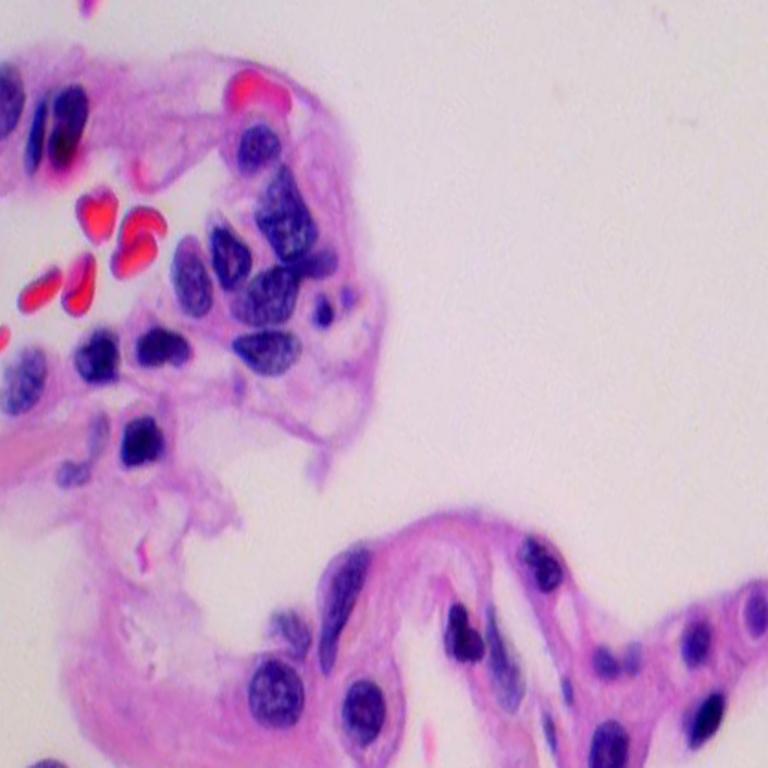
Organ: lung
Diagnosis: benign